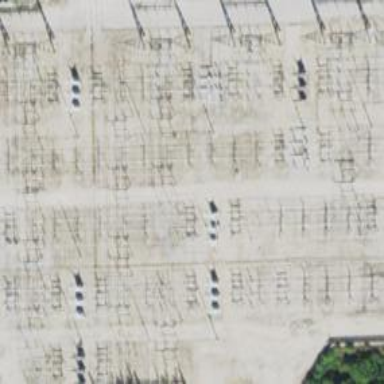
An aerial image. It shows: Outdoor power substation with fence surrounding it. The substation operates at the transmission level.